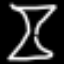
Label: hourglass